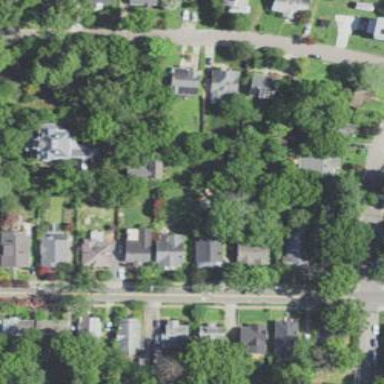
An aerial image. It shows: Residential area within neighborhood.